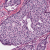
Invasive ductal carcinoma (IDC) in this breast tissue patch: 1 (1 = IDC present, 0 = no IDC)